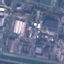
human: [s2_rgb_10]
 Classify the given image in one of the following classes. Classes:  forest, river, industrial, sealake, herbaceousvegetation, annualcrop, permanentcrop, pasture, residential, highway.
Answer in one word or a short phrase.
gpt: Industrial